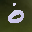
Label: 0